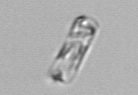
Label: Dactyliosolen_fragilissimus